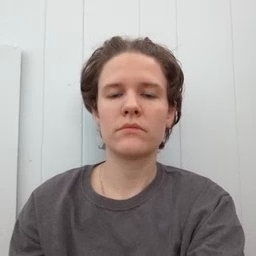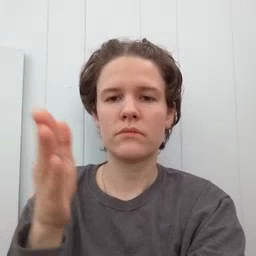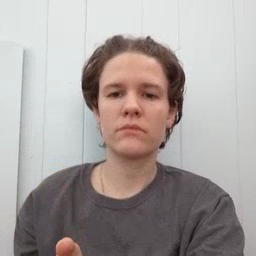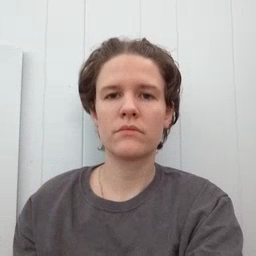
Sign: person